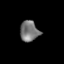
Tissue: lung
Cell type: T cells
Senescence score: 0.139
Nuclear area (px): 376
Mean DAPI intensity: 119.508